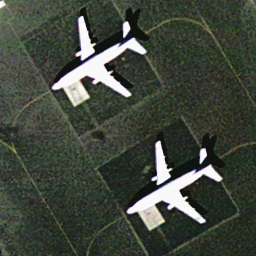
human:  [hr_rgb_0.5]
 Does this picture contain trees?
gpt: no

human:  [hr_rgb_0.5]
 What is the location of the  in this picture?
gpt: upper left and lower right